Question: I am confused about this static method. When using the 17 char code (control key), I can't find a way to compare it to anything.
Chrome console:

It looks like a regular empty string.
The <URL> says
> This method returns a string and not a String object.
so I was thinking that
'String.fromCharCode(17) === ""' would return true. But it returns false.
Why?
- 'typeof(String.fromCharCode(17))'- 'String.fromCharCode(17) === null'- 'String.fromCharCode(17) === undefined'- 'String.fromCharCode(17) === new String()'
I don't understand...
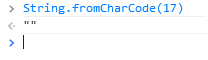
Answer: The <URL>' quote is incomplete,
> returns a string created by using the specified sequence of Unicode values.
In this case, a non-printable character - ASCII 17 - or Device Control 1.